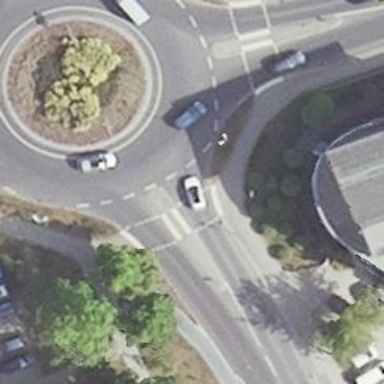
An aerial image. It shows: Traffic calming island.